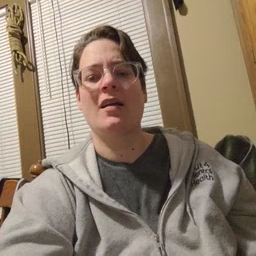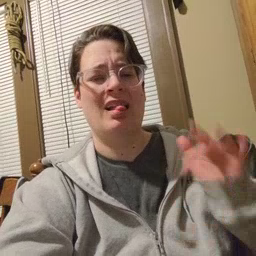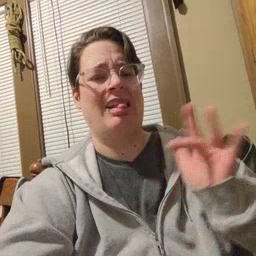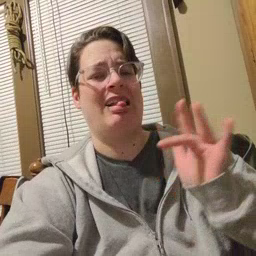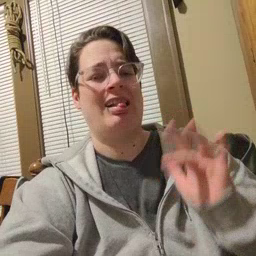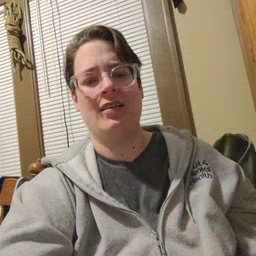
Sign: yucky